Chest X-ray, AP view. Patient: 23 years old, sex F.
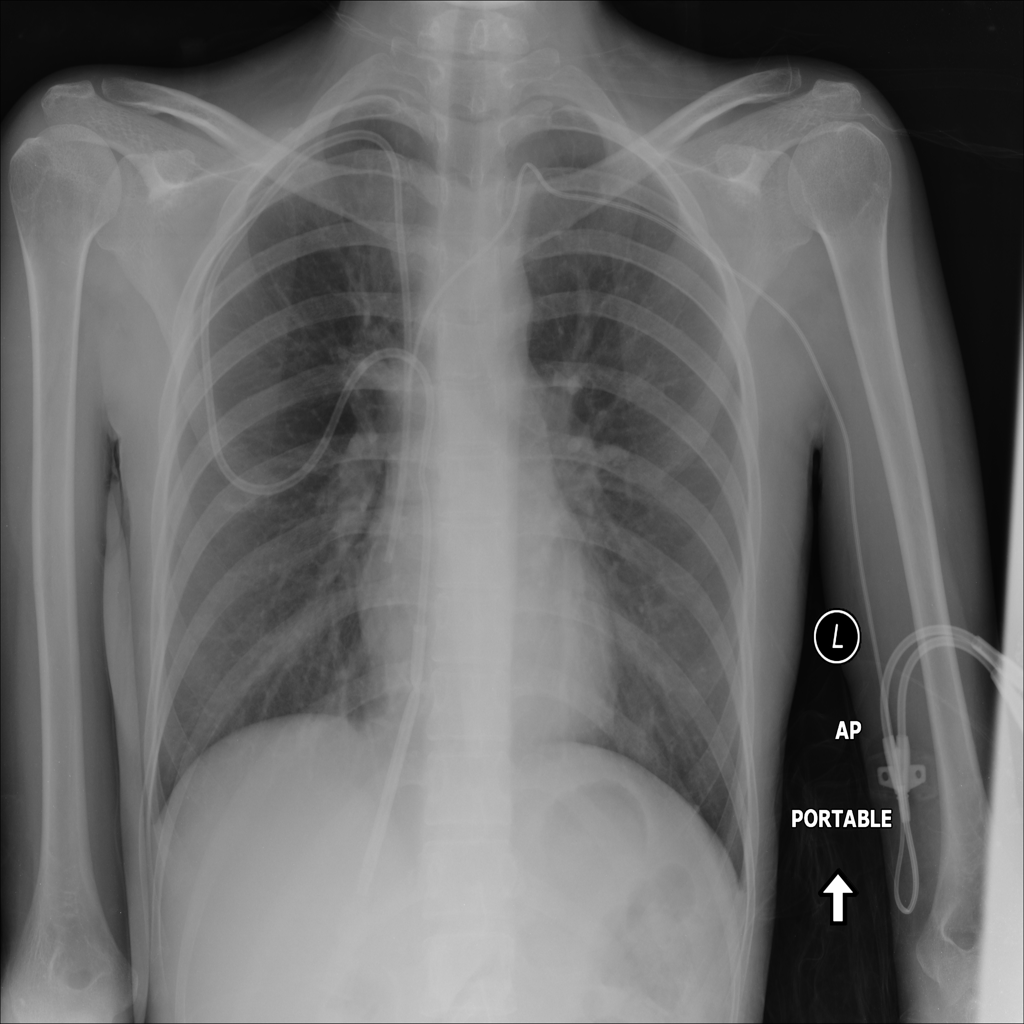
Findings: No Finding